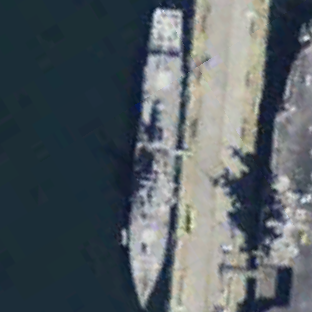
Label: destroyer